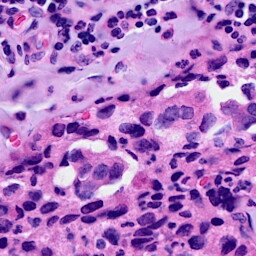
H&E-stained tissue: Breast